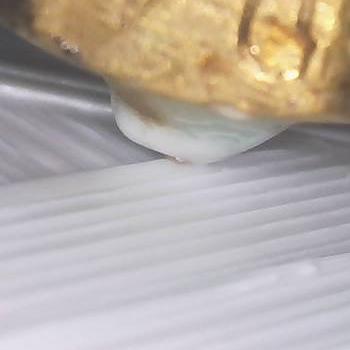
Flow rate: 84%